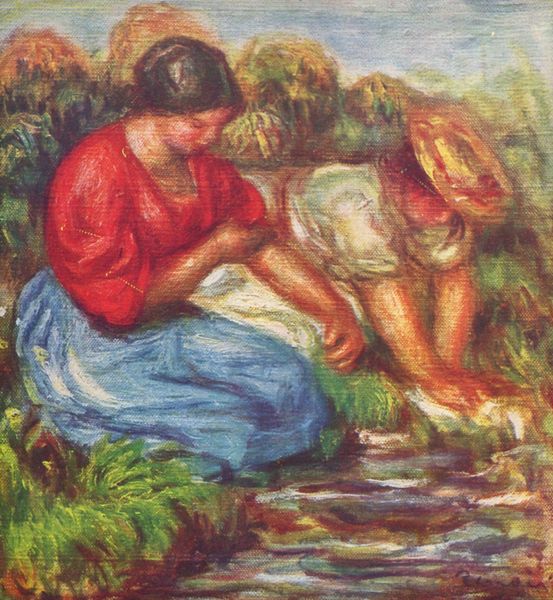
Titel: Wäscherinnen
Künstler: Pierre Auguste Renoir
Standort: Paris
Institution: Privatsammlung
Schlagwörter: baum, blau, gemälde, hand, himmel, wasser, weiß, bäume, fluss, frauen, gelb, grün, impressionismus, landschaft, mädchen, ocker, see, ufer, wäsche, ausschnitt, blume, braun, frankreich, frau, grau, hut, kleid, kreide, orange, pastell, renoir, schwarz, gras, rot, wiese, malerei, rock, hemd, jung, arm, arme, band, bluse, falten, kleidung, ärmel, hals, hände, bach, feld, natur, busch, büsche, gewässer, sonne, sträucher, boden, haare, realismus, pflanzen, dekoltee, rosa, scheitel, wald, arbeit, bauern, genre, garten, sommer, hocke, zwei, arbeiten, heu, warm, farben, tag, falte, strohhut, detail, dekollette, erotik, knie, waschen, draußen, knien, strich, pinselstrich, blsu, beugen, knieend, kniend, bachlauf, farbigkeit, mühe, quelle, wäscherinnen, wäscherin, waschtag, hur, waschfrauen, arn, hochkrempeln, kniene, mulattin, pierre auguste renoir, aufkrempeln, ble, äbach, blauer rock, rote bluse